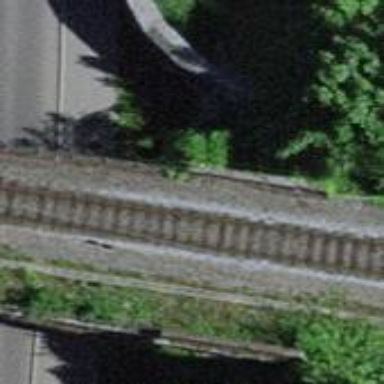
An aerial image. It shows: Railway bridge with electrified tracks and single rail.